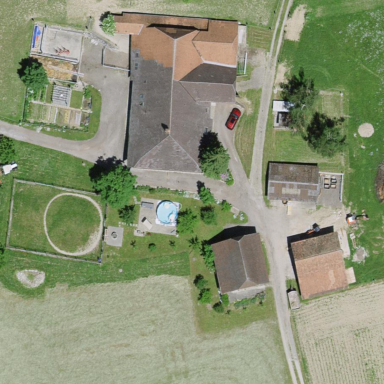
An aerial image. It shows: Farmyard area.